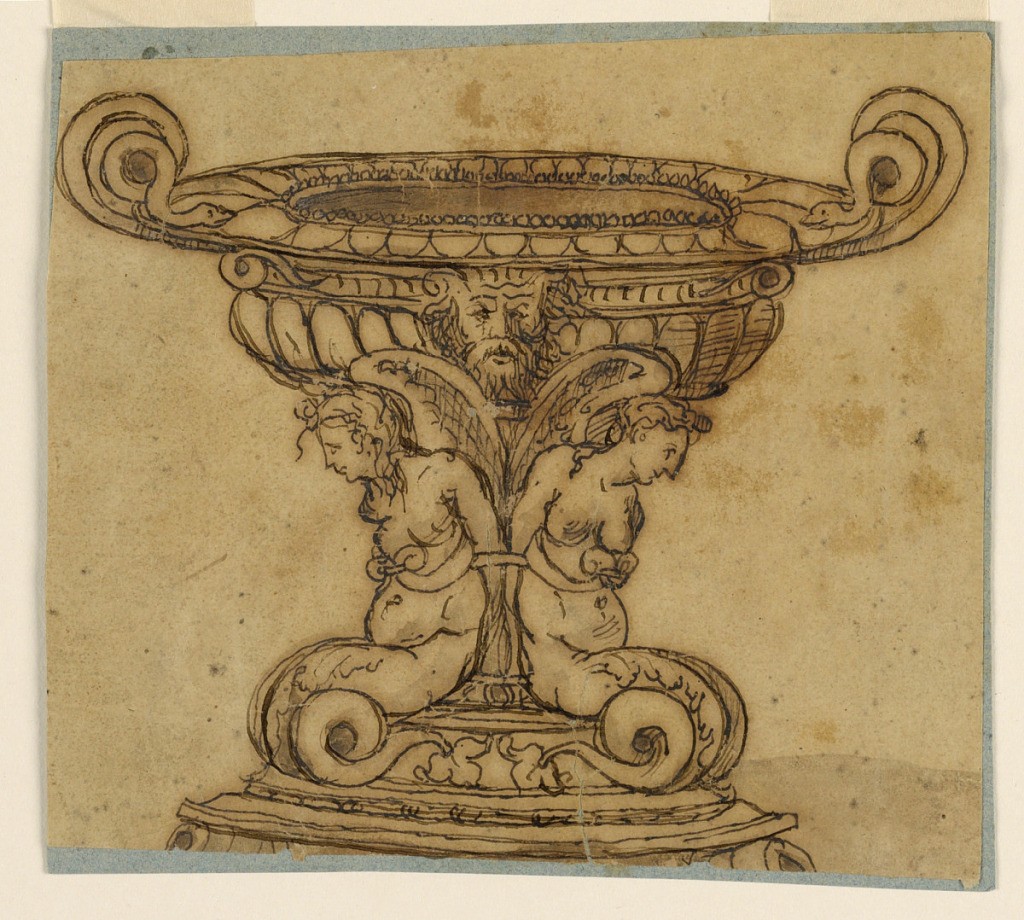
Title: Elevation of a Saltcellar
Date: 1530–60
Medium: Pen and ink on paper
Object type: Drawing
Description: Horizontal rectangle. Two winged mermaids are seated upon a round base and are attached to the shaft. The body of the bowl is bossed and shows a satyr mask in the center. Mouldings are on top. Two snakes form the handles. The supports are not entirely shown.